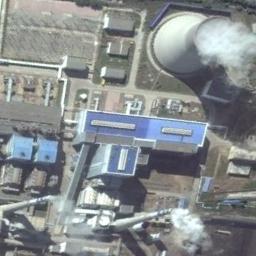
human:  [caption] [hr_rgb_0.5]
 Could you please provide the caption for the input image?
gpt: There are neatly planned factories in the thermal power station  Two chimneys are emitting smoke, and one cooling tower is emitting steam .

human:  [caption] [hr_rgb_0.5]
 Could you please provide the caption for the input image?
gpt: There are seven thermal power stations here, two of which are thinner and taller than others .

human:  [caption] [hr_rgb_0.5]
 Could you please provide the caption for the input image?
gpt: There are many buildings of different shapes next to the thermal power station .

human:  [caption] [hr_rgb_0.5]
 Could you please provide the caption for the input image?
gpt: The thermal power station is on the grass next to some buildings with white mist above .

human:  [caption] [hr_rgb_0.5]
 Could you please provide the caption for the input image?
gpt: There are some buildings and several chimneys on the thermal power station .